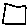
Label: square